Field crop: maize
Growth stage: 2
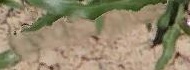
Species: maize